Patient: sex M, age 71
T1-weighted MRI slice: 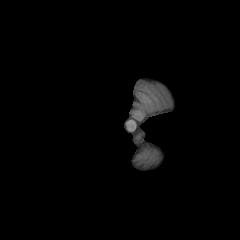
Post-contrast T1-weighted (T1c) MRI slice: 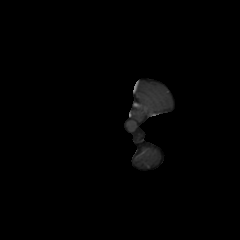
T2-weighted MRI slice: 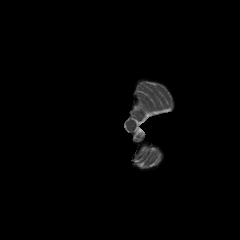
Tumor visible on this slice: no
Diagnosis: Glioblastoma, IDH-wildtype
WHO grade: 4